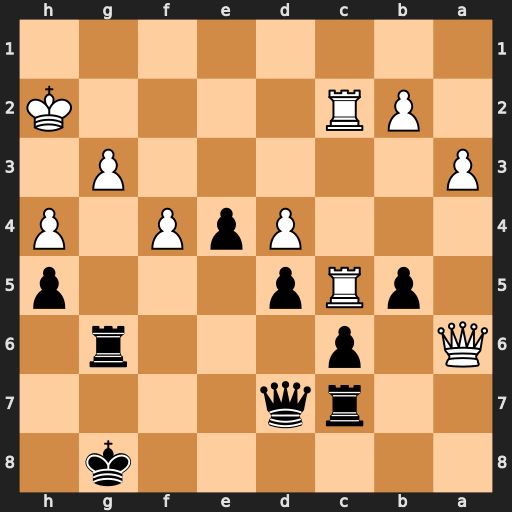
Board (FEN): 6k1/2rq4/Q1p3r1/1pRp3p/3PpP1P/P5P1/1PR4K/8
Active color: b
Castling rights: -
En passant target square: -
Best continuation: Rxg3 Kxg3 Qg4+ Kh2 Rg7 Qc8+ Qxc8